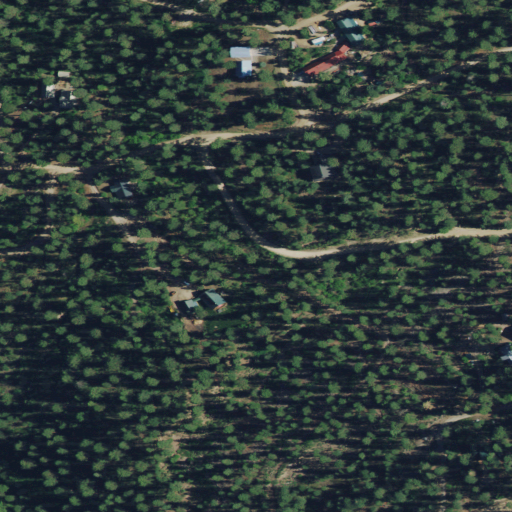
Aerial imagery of valley in Idaho named Farrell Gulch containing evergreen forest, open development, low intensity development, shrub, and medium intensity development